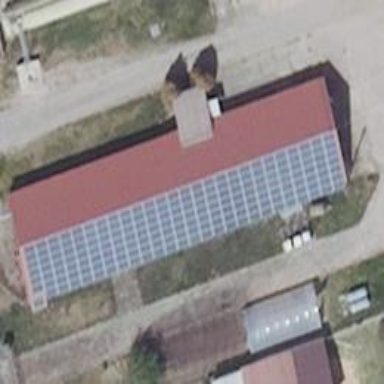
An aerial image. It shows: Small solar photovoltaic panel generator is producing electricity.